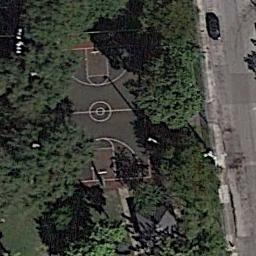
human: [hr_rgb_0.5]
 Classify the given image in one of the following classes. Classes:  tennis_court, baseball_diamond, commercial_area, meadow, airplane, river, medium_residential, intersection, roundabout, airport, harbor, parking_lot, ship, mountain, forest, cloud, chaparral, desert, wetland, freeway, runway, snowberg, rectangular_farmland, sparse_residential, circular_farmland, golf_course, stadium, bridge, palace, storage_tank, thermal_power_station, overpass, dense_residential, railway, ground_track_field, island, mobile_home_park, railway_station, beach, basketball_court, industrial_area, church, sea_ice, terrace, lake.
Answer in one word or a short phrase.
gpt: basketball_court